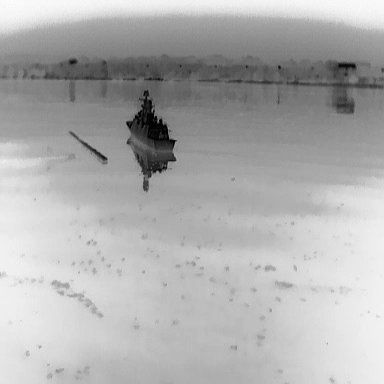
There is a warship in the infrared image.